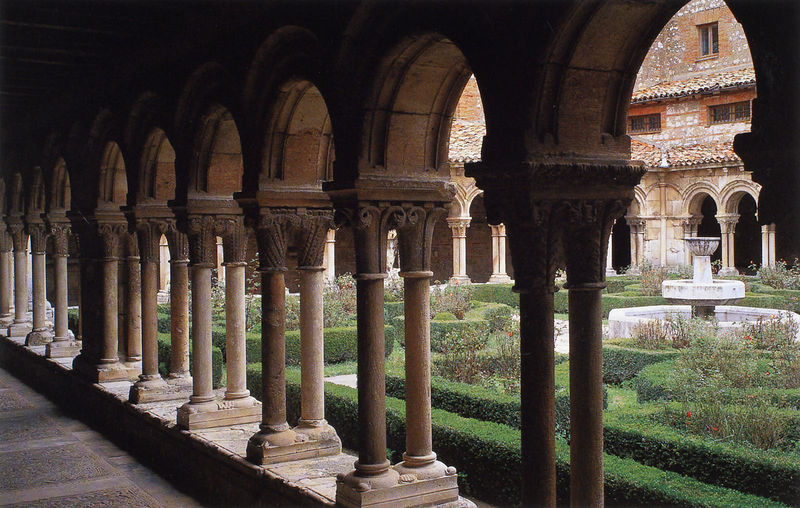
Titel: Das Kloster der Romanik- Claustrillas
Schlagwörter: dunkel, schatten, wasser, grün, blume, blumen, braun, fenster, hell, licht, marmor, schwarz, säulen, weiss, rosen, rot, architektur, stein, wege, pflanzen, brunnen, garten, bogen, hecke, hof, rundbogen, floral, foto, fotografie, bögen, wände, fussboden, fugen, gang, innenhof, kloster, torbogen, kapitelle, kapitell, doppelsäulen, mauern, basis, buchs, london, doppelt, labyrinth, säulengang, kreuzgang, innenhöfe, bux, hecken, buchshecken, klostergang